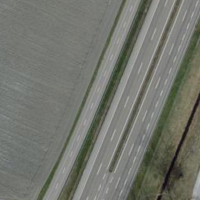
EUNIS habitat code: 57
Species observed at this site:
Linaria vulgaris